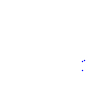
Particle: proton